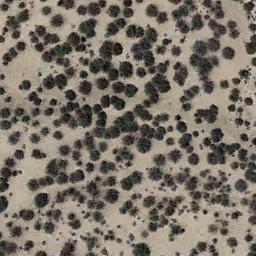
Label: chaparral